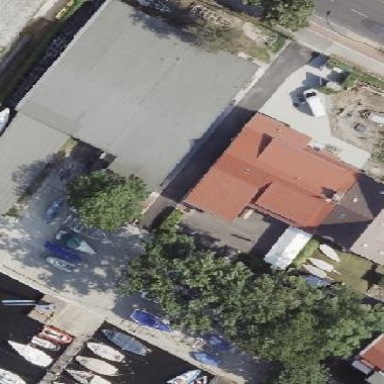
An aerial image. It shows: Building that is used for sailing activities.